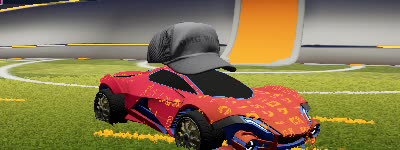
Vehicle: werewolf